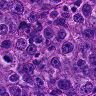
Metastatic tissue present: yes